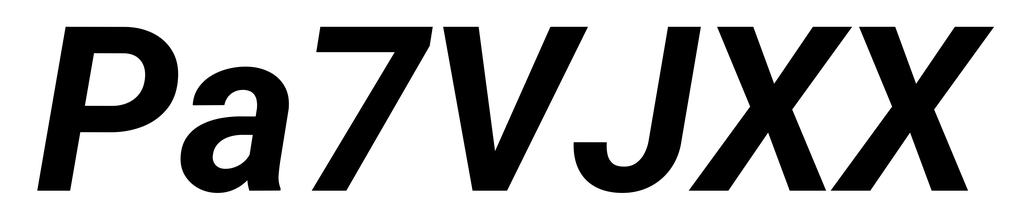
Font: Roboto-Italic_Bold_Italic